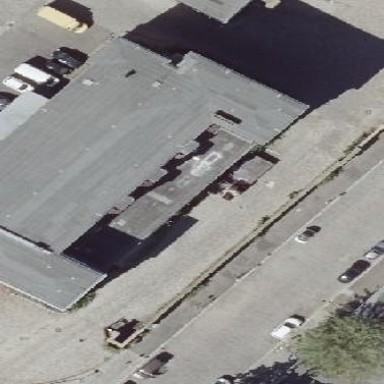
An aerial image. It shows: Part of building is shown in the image.